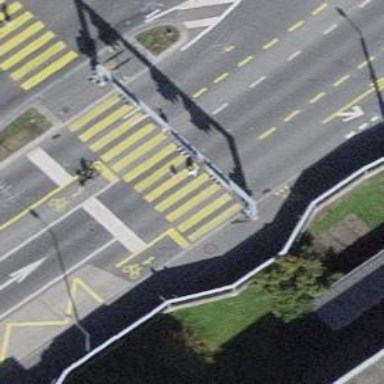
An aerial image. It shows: Road with traffic signals at the crossing.